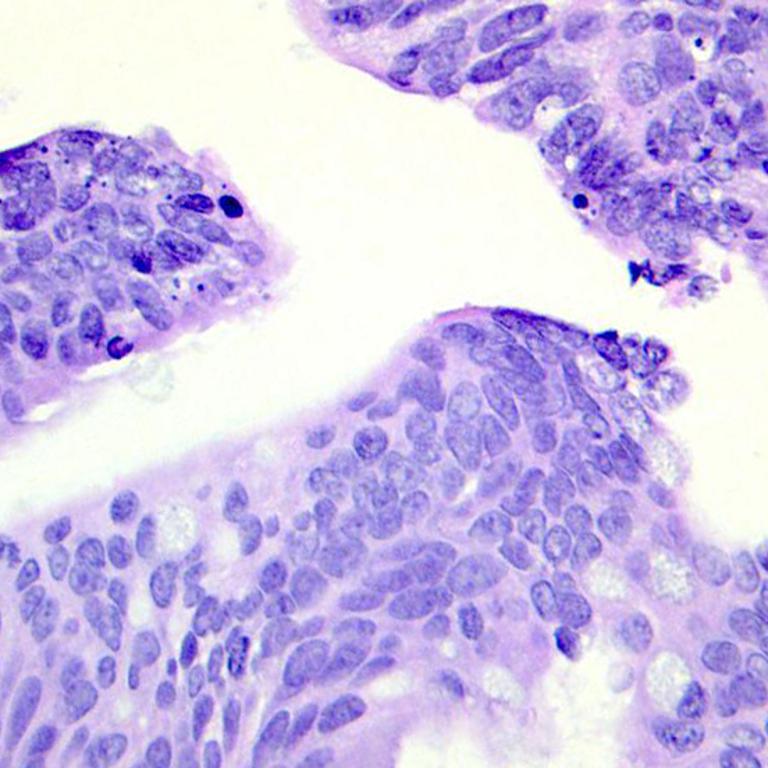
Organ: colon
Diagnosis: adenocarcinomas